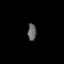
Tissue: lung
Cell type: Endothelial cells
Senescence score: 0.595
Nuclear area (px): 139
Mean DAPI intensity: 101.813